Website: bh-photo
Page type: payment
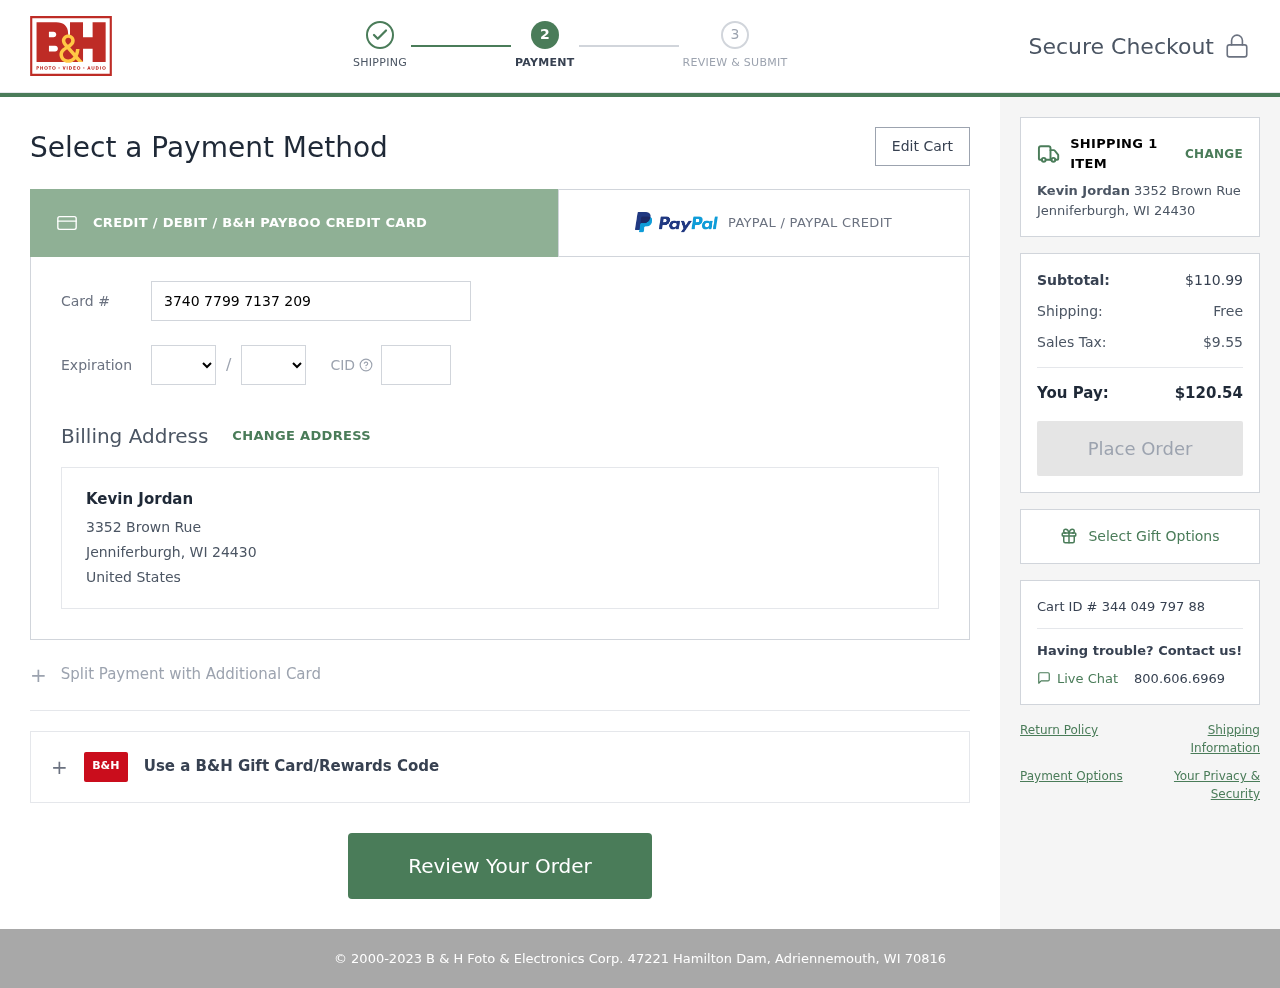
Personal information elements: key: PII_CARD_CVV
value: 6502
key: PII_CARD_EXPIRY_MONTH
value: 01
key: PII_CARD_EXPIRY_YEAR
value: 26
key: PII_CARD_NUMBER
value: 3740 7799 7137 209
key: PII_CITY_STATE_ZIP
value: Jenniferburgh, WI 24430
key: PII_COUNTRY
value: United States
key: PII_FULLNAME
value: Kevin Jordan
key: PII_STREET
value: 3352 Brown Rue
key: PII_FULLNAME2
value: Kevin Jordan
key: PII_STREET2
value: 3352 Brown Rue
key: PII_CITY_STATE_ZIP2
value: Jenniferburgh, WI 24430
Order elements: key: ORDER_NUM_ITEMS
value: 1
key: ORDER_SUBTOTAL
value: $110.99
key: ORDER_SHIPPING_COST
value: Free
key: ORDER_TAX
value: $9.55
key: ORDER_TOTAL
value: $120.54
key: ORDER_ID
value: Cart ID # 344 049 797 88